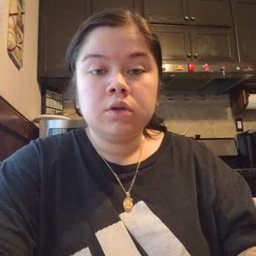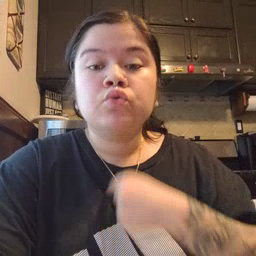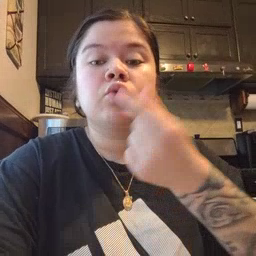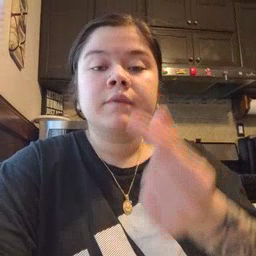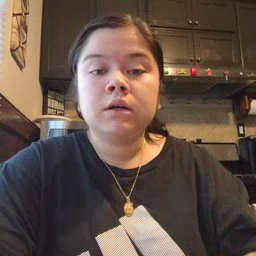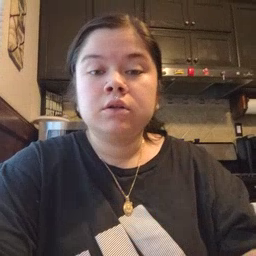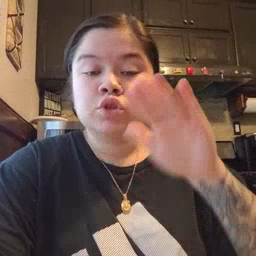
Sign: giraffe